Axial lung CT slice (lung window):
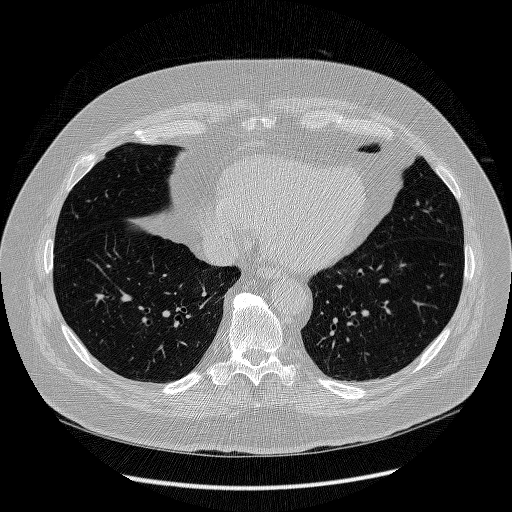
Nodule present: no